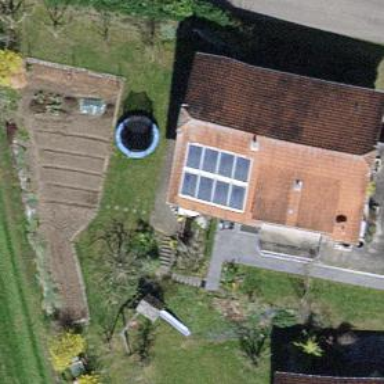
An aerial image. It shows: Solar photovoltaic panel generator.